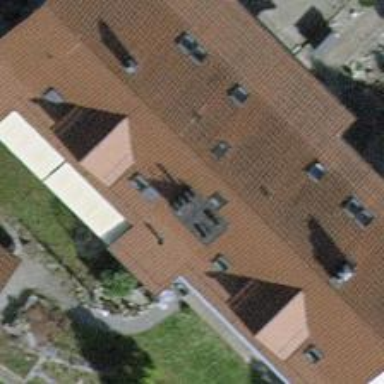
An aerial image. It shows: Detached building.